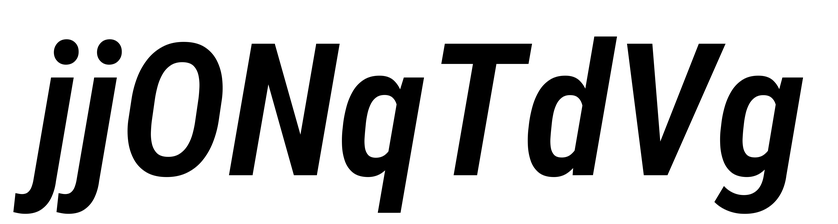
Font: Roboto-Italic_Condensed_SemiBold_Italic